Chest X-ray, AP view. Patient: 51 years old, sex M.
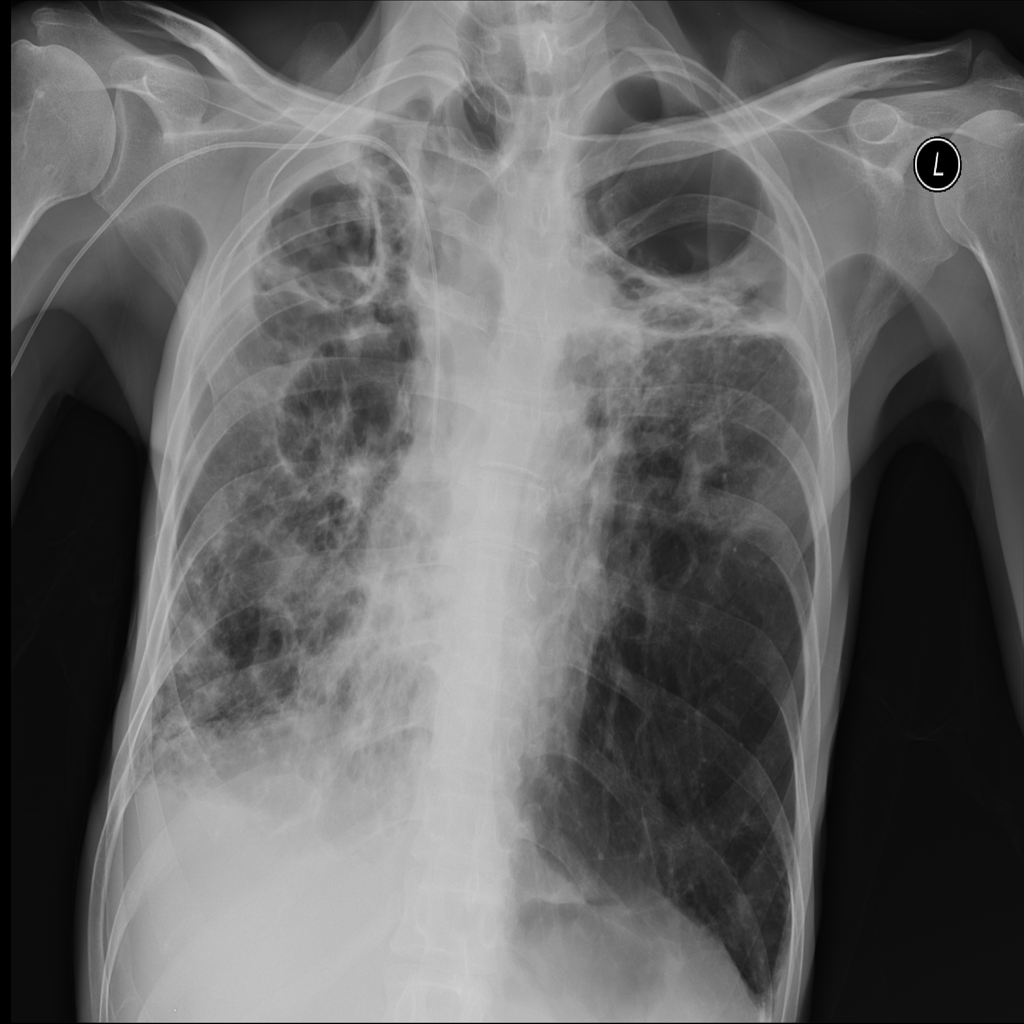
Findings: No Finding